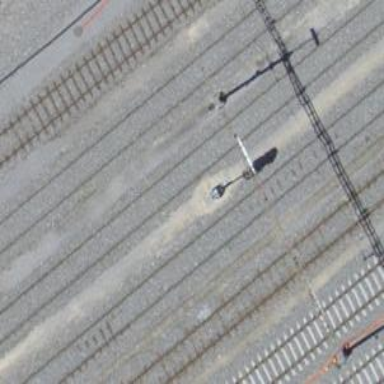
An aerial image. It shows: Railway signal.